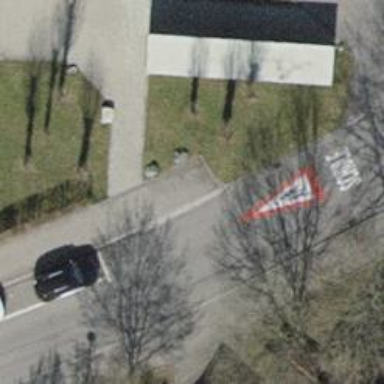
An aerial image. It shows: Unmarked road crossing.